Question: I want to create a polar bar plot with error bars in matplotlib. When I use the following code all my error bars have a horizontal alignment, and it looks wrong, unless the bar corresponds to the 90 or 270 degree case.
'''
from numpy import *
from matplotlib import pyplot as py
r=zeros([16])
err=zeros([16])
for i in range(16):
r[i]=random.randint(400,600)
err[i]=random.randint(20,50)
theta=arange(0,2*pi,2*pi/16)
width = pi*2/16
fig = py.figure(figsize=(8,8))
ax = fig.add_axes([0.1, 0.1, 0.75, 0.79], polar=True)
bars = ax.bar(theta+pi/16, r, width=width, bottom=0.0,yerr=err)
ax.set_ylim(0,700)
py.show()
'''

How to I get the error bars to take the theta of the individual bar into account?
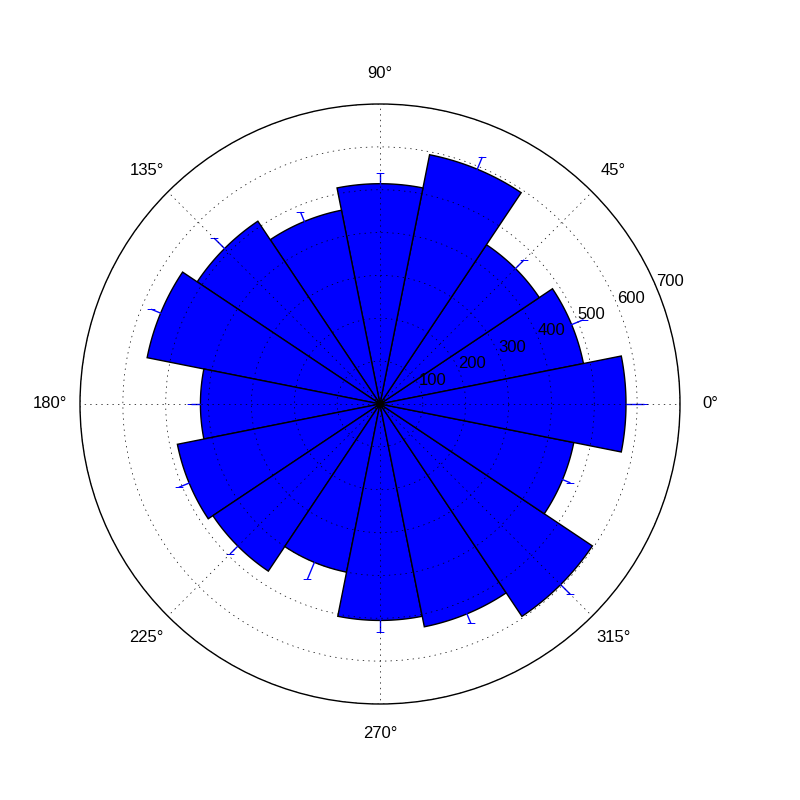
Answer: So, it appears that the error bars are created with a Line2D object; that is, a dashed line is plotted with data points corresponding to the error bar positions (x[i],y[i]+yerr[i]). The dashes in the line are always the same, because they are just symbols. This obviously does not work for the polar plot. So this error bar setup needs to be deleted and each error bar must be added individually, with a line having the correct orientation.
Here is a routine that does this:
'''
from matplotlib.lines import Line2D
from math import acos,sqrt
def correct_errorbar(ax,barlen=50,errorline=1):
"""
A routine to remove default y-error bars on a bar-based pie chart and
replace them with custom error bars that rotate with the pie chart.
ax -- the axes object that contains the polar coordinate bar chart
barlen -- the perpendicular length of each error bar
errorline -- the number of the Line2D object that represents the original
horizontal error bars.
barlen will depend on the magnitude of the "y" values, ie the radius.
This routine was tested with a plot consisting solely of bar chart, and
if other Line2D objects are added, either directly or through further
plot commands, errorline many need to be adjusted from its default value.
"""
# get error bar positions
x,y = ax.lines[errorline].get_data()
# remove incorrect bars
del ax.lines[errorline]
# add new lines fixing bars
for i in range(len(y)):
r = sqrt(barlen*barlen/4+y[i]*y[i])
dt = acos((y[i])/(r))
newline = Line2D([x[i]-dt,x[i]+dt],[r,r],lw=barlen/100.)
ax.add_line(newline)
'''